The plot is a Hilbert-envelope spectrum of a rotating bearing's acceleration signal, annotated with the bearing's characteristic defect frequencies. Diagnose the bearing from this image, choosing from: normal, inner_race, outer_race, ball.
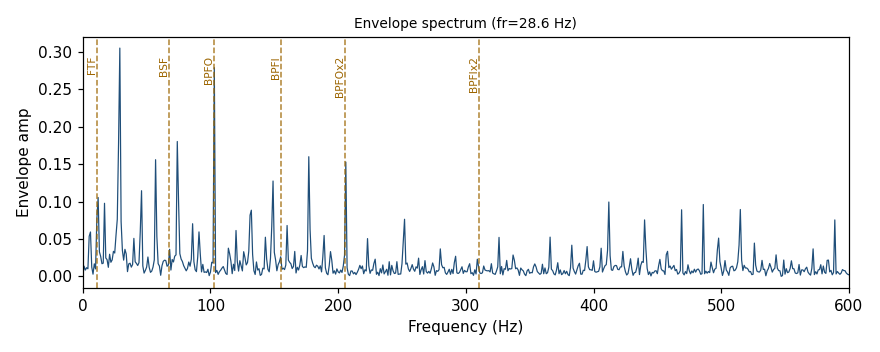
Answer: outer_race